Field crop: maize
Growth stage: 2
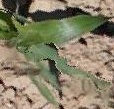
Species: maize